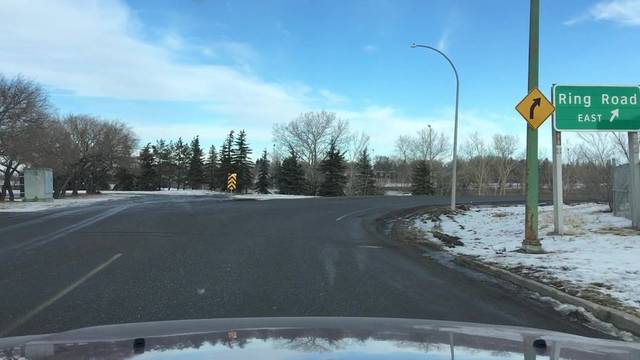
Region: Canada
Coordinates: 50.485, -104.617